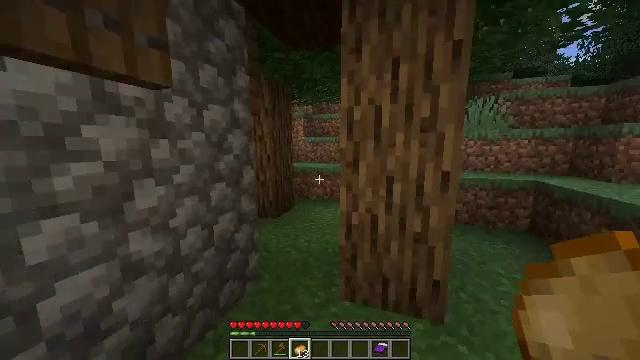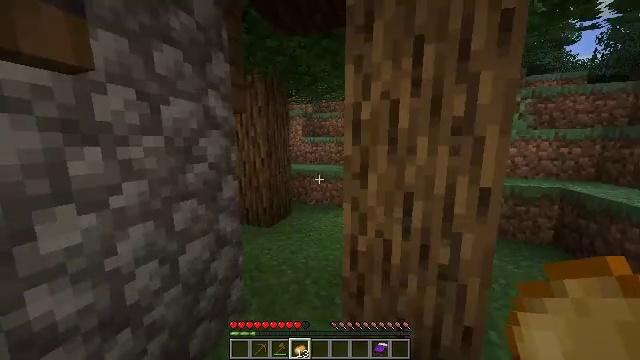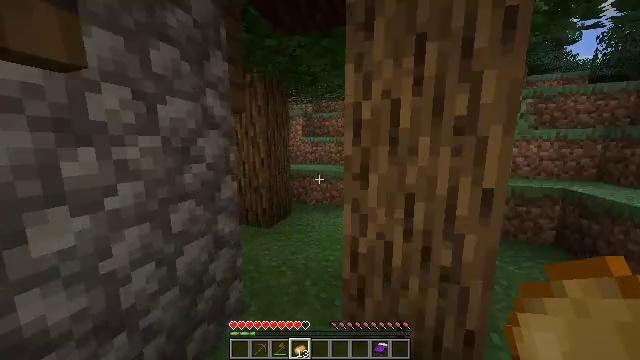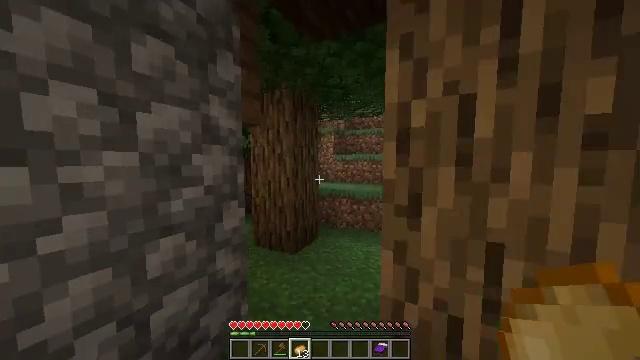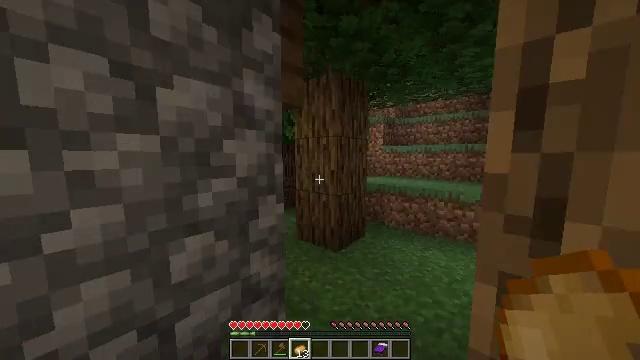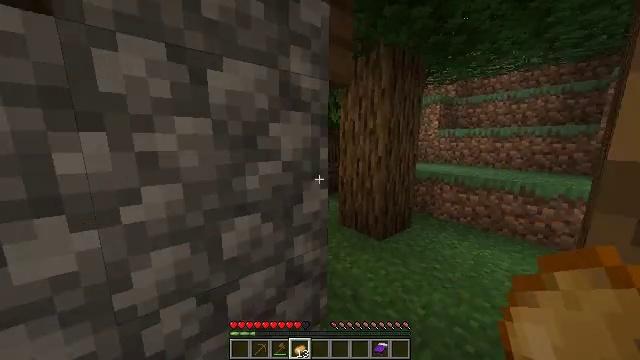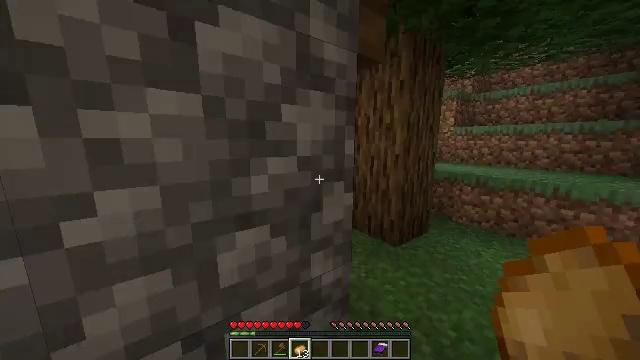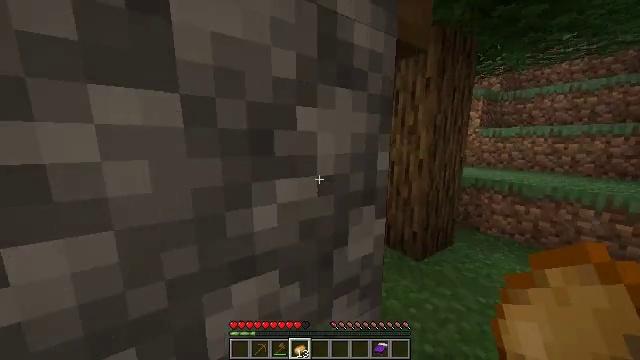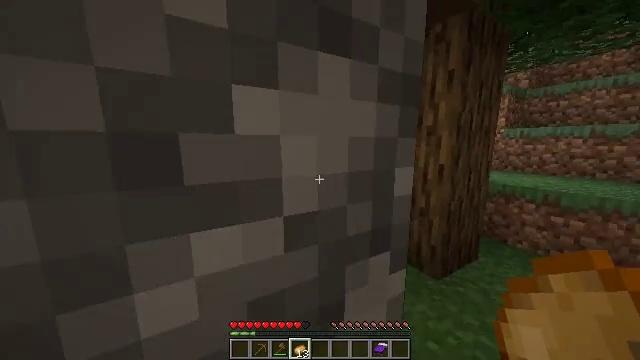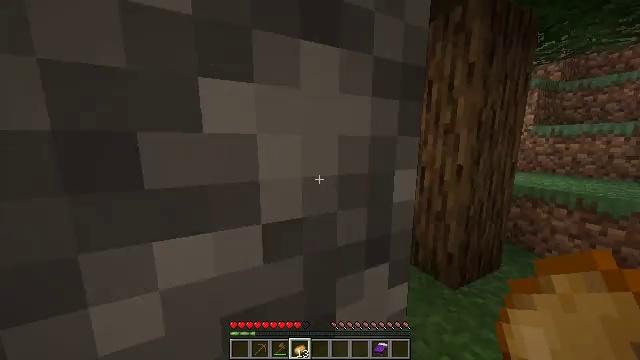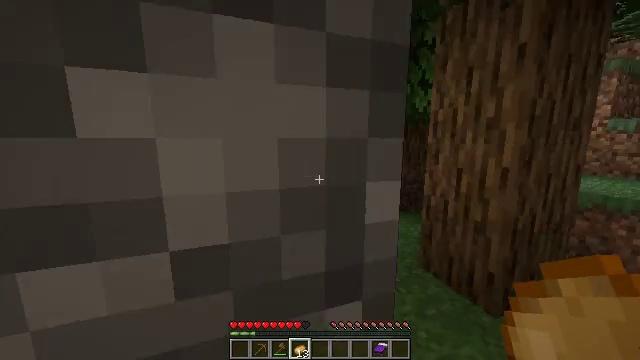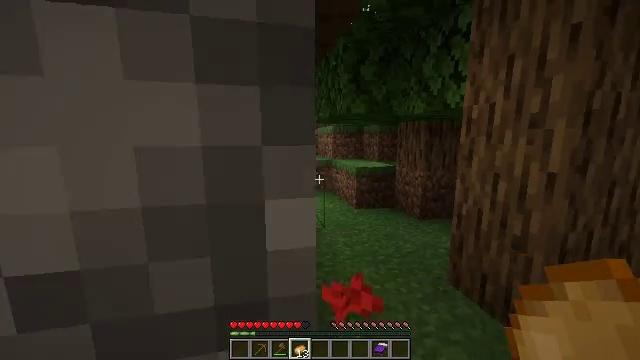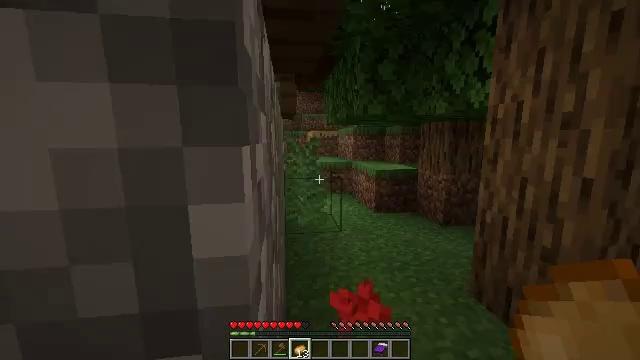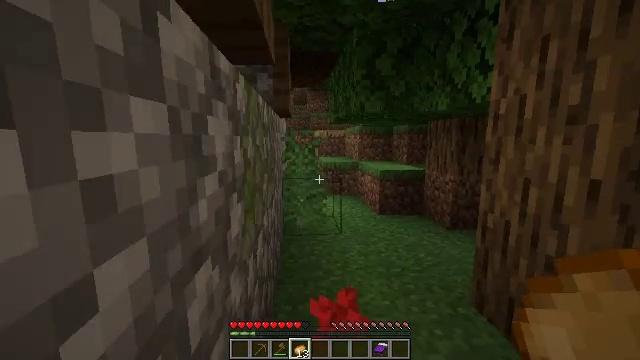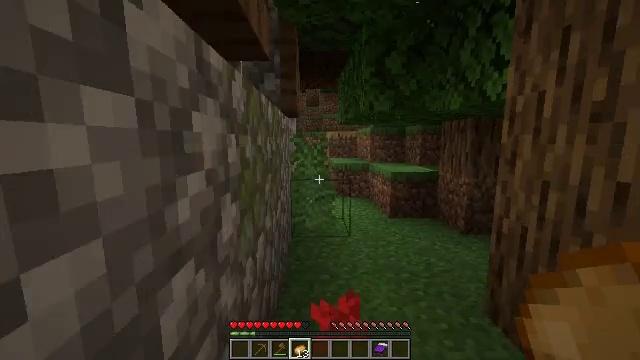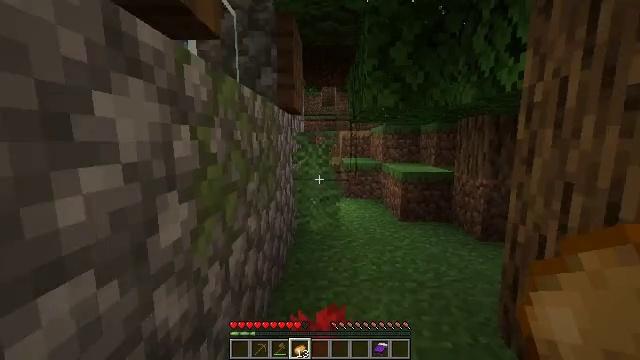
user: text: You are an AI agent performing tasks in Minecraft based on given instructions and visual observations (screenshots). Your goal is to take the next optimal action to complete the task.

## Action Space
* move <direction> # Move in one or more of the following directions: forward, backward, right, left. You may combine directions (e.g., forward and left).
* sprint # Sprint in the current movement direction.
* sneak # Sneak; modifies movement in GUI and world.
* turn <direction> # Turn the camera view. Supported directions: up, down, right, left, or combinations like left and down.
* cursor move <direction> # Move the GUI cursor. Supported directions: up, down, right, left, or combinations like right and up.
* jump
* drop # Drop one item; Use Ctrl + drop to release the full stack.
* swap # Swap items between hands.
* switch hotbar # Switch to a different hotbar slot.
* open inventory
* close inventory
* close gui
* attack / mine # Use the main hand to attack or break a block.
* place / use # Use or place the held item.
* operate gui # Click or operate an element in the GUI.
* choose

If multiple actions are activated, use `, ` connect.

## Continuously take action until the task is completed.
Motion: motion action
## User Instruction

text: Retrieve the smoker into your inventory.
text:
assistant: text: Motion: move forward
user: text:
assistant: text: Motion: move forward
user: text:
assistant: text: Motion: move forward, turn left and up
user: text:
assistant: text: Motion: move forward and move left, turn left and down
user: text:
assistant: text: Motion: move forward and move left, turn left and down
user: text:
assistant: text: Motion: move forward, turn left
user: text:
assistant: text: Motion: move forward, turn left
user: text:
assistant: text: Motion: move forward, turn left
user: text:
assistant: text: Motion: move forward, turn left
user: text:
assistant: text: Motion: move forward and move right, turn left
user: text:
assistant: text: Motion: move forward and move right, turn left
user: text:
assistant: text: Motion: move forward and move right, turn left
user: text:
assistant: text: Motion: move forward and move right, turn left
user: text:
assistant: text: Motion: move forward and move right, turn left
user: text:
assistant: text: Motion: move forward and move right, turn left
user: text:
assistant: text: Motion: move forward and move right, turn left
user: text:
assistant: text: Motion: move forward, turn left
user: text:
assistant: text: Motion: move forward
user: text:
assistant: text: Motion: move forward
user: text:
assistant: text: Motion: move forward
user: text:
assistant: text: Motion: move forward
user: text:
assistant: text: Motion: move forward, turn up
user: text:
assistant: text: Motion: move forward, turn right and down
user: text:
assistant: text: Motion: move forward, sprint
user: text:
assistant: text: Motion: move forward, sprint
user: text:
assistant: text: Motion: move forward, sprint
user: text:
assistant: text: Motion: move forward, sprint
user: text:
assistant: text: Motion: move forward and move right, sprint
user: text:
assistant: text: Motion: move forward and move right, turn left
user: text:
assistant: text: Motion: move forward and move right, turn left